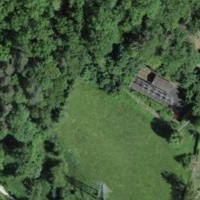
EUNIS habitat code: 25
Species observed at this site:
Vicia sepium